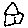
Label: house